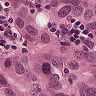
Metastatic tissue present: yes